Question: I want this awesome dropshadow like the <URL> answer, but I only get this result:

And yes, my ninepatch is ending with '.9.png'.
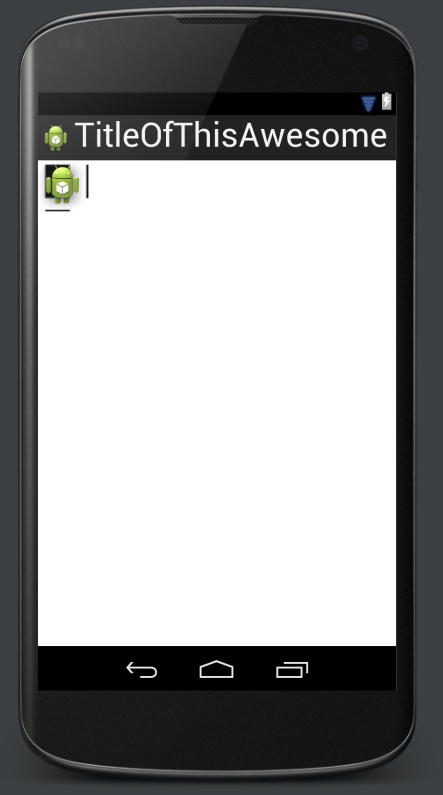
Answer: So what I did to make this work was to use the 'card_background.9.png' nine-patch file from Google Music:

Copy this file to 'card_background.9.png' and place in your 'res/drawable-xhdpi' folder, you can also do the same for:

in 'res/drawable-hdpi' and:

in 'res/drawable-mdpi'.
Next come the content view, and grid item layouts. To get it right you have to be careful about how and where you do the padding and the all important 'clipToPadding' property. First there's the grid layout, this acts as my main content view in the activity, in file 'board_grid_layout.xml':
'''
<?xml version="1.0" encoding="utf-8"?>
<RelativeLayout
xmlns:android="http://schemas.android.com/apk/res/android"
android:id="@+id/board_grid_layout"
android:orientation="vertical"
android:layout_width="match_parent"
android:layout_height="match_parent"
android:padding="0dp">
<GridView
android:id="@+id/board_grid_view"
style="@style/BoardGridView"
/>
</RelativeLayout>
'''
This is the style I used for the BoardGridView in my 'styles.xml', I dimensionalise the constants for supporting tablets/landscaping, but I've hardcoded them here for ease of use:
'''
<style name="BoardGridView" parent="AppTheme">
<item name="android:layout_width">match_parent</item>
<item name="android:layout_height">wrap_content</item>
<item name="android:padding">8dp</item>
<item name="android:clipToPadding">false</item>
<item name="android:gravity">top|left</item>
<item name="android:smoothScrollbar">true</item>
<item name="android:cacheColorHint">#<PHONE></item>
<item name="android:fastScrollEnabled">true</item>
<item name="android:horizontalSpacing">8dp</item>
<item name="android:verticalSpacing">8dp</item>
<item name="android:numColumns">3</item>
<item name="android:stretchMode">columnWidth</item>
<item name="android:scrollbarStyle">outsideOverlay</item>
</style>
'''
Then there's the grid item layout with the card background. Here's my layout file 'board_grid_item.xml':
'''
<LinearLayout xmlns:android="http://schemas.android.com/apk/res/android"
android:id="@+id/grid_item"
android:layout_width="match_parent"
android:layout_height="wrap_content"
android:orientation="vertical"
android:background="@drawable/card_background"
>
<RelativeLayout
android:id="@+id/grid_item_thread_image_wrap"
android:layout_width="match_parent"
android:layout_height="wrap_content"
android:layout_marginBottom="8dp"
>
<ImageView
android:id="@+id/grid_item_thread_thumb"
android:layout_width="match_parent"
android:layout_height="wrap_content"
android:scaleType="centerCrop"
android:contentDescription="Thread thumbnail"
/>
<ImageView
android:id="@+id/grid_item_country_flag"
android:layout_width="18dp"
android:layout_height="11dp"
android:scaleType="fitXY"
android:layout_alignParentTop="true"
android:layout_alignParentRight="true"
android:contentDescription="Thread country flag"
/>
</RelativeLayout>
<LinearLayout
android:layout_width="match_parent"
android:layout_height="84dp"
android:orientation="vertical"
>
<TextView
android:id="@+id/grid_item_thread_subject"
android:layout_width="match_parent"
android:layout_height="wrap_content"
android:paddingLeft="8dp"
android:paddingRight="8dp"
android:textColor="#444"
android:textSize="14sp"
android:maxLines="2"
/>
<TextView
android:id="@+id/grid_item_thread_info"
android:layout_width="match_parent"
android:layout_height="wrap_content"
android:paddingLeft="8dp"
android:paddingRight="8dp"
android:textColor="#aaa"
android:textSize="12sp"
android:maxLines="3"
/>
</LinearLayout>
</LinearLayout>
'''
Now to hook this together you need a cursor loader and adapter, but that's outside the scope of the question. This layout should let you make a card-view like Google Music. Here's the resulting screenshot of the above nine-patch image and xml applied on my Samsung Galaxy S3 in portrait mode: